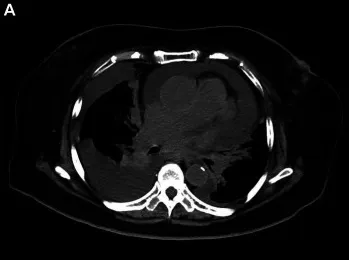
Computed tomography (CT) images of primary cardiac lymphoma (PCL). Transverse.
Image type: radiology (ct)